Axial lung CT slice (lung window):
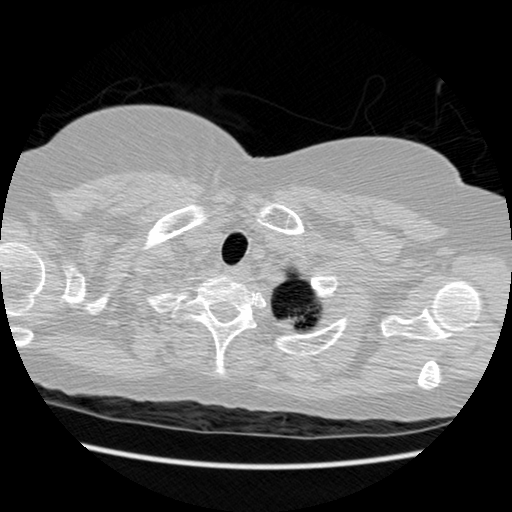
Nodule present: no